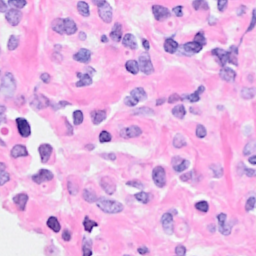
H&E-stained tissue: Breast